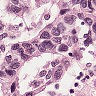
Metastatic tissue present: yes